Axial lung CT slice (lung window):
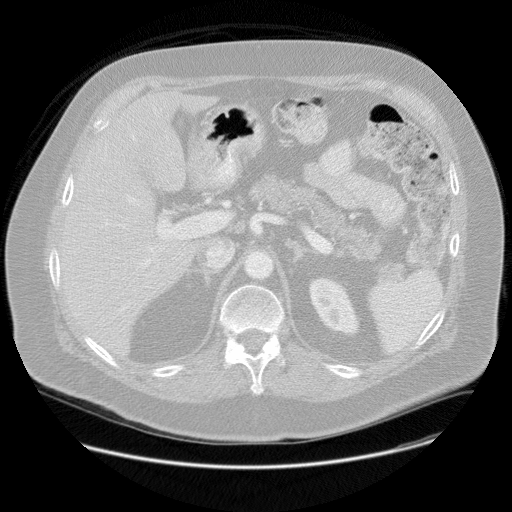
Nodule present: no